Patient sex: F
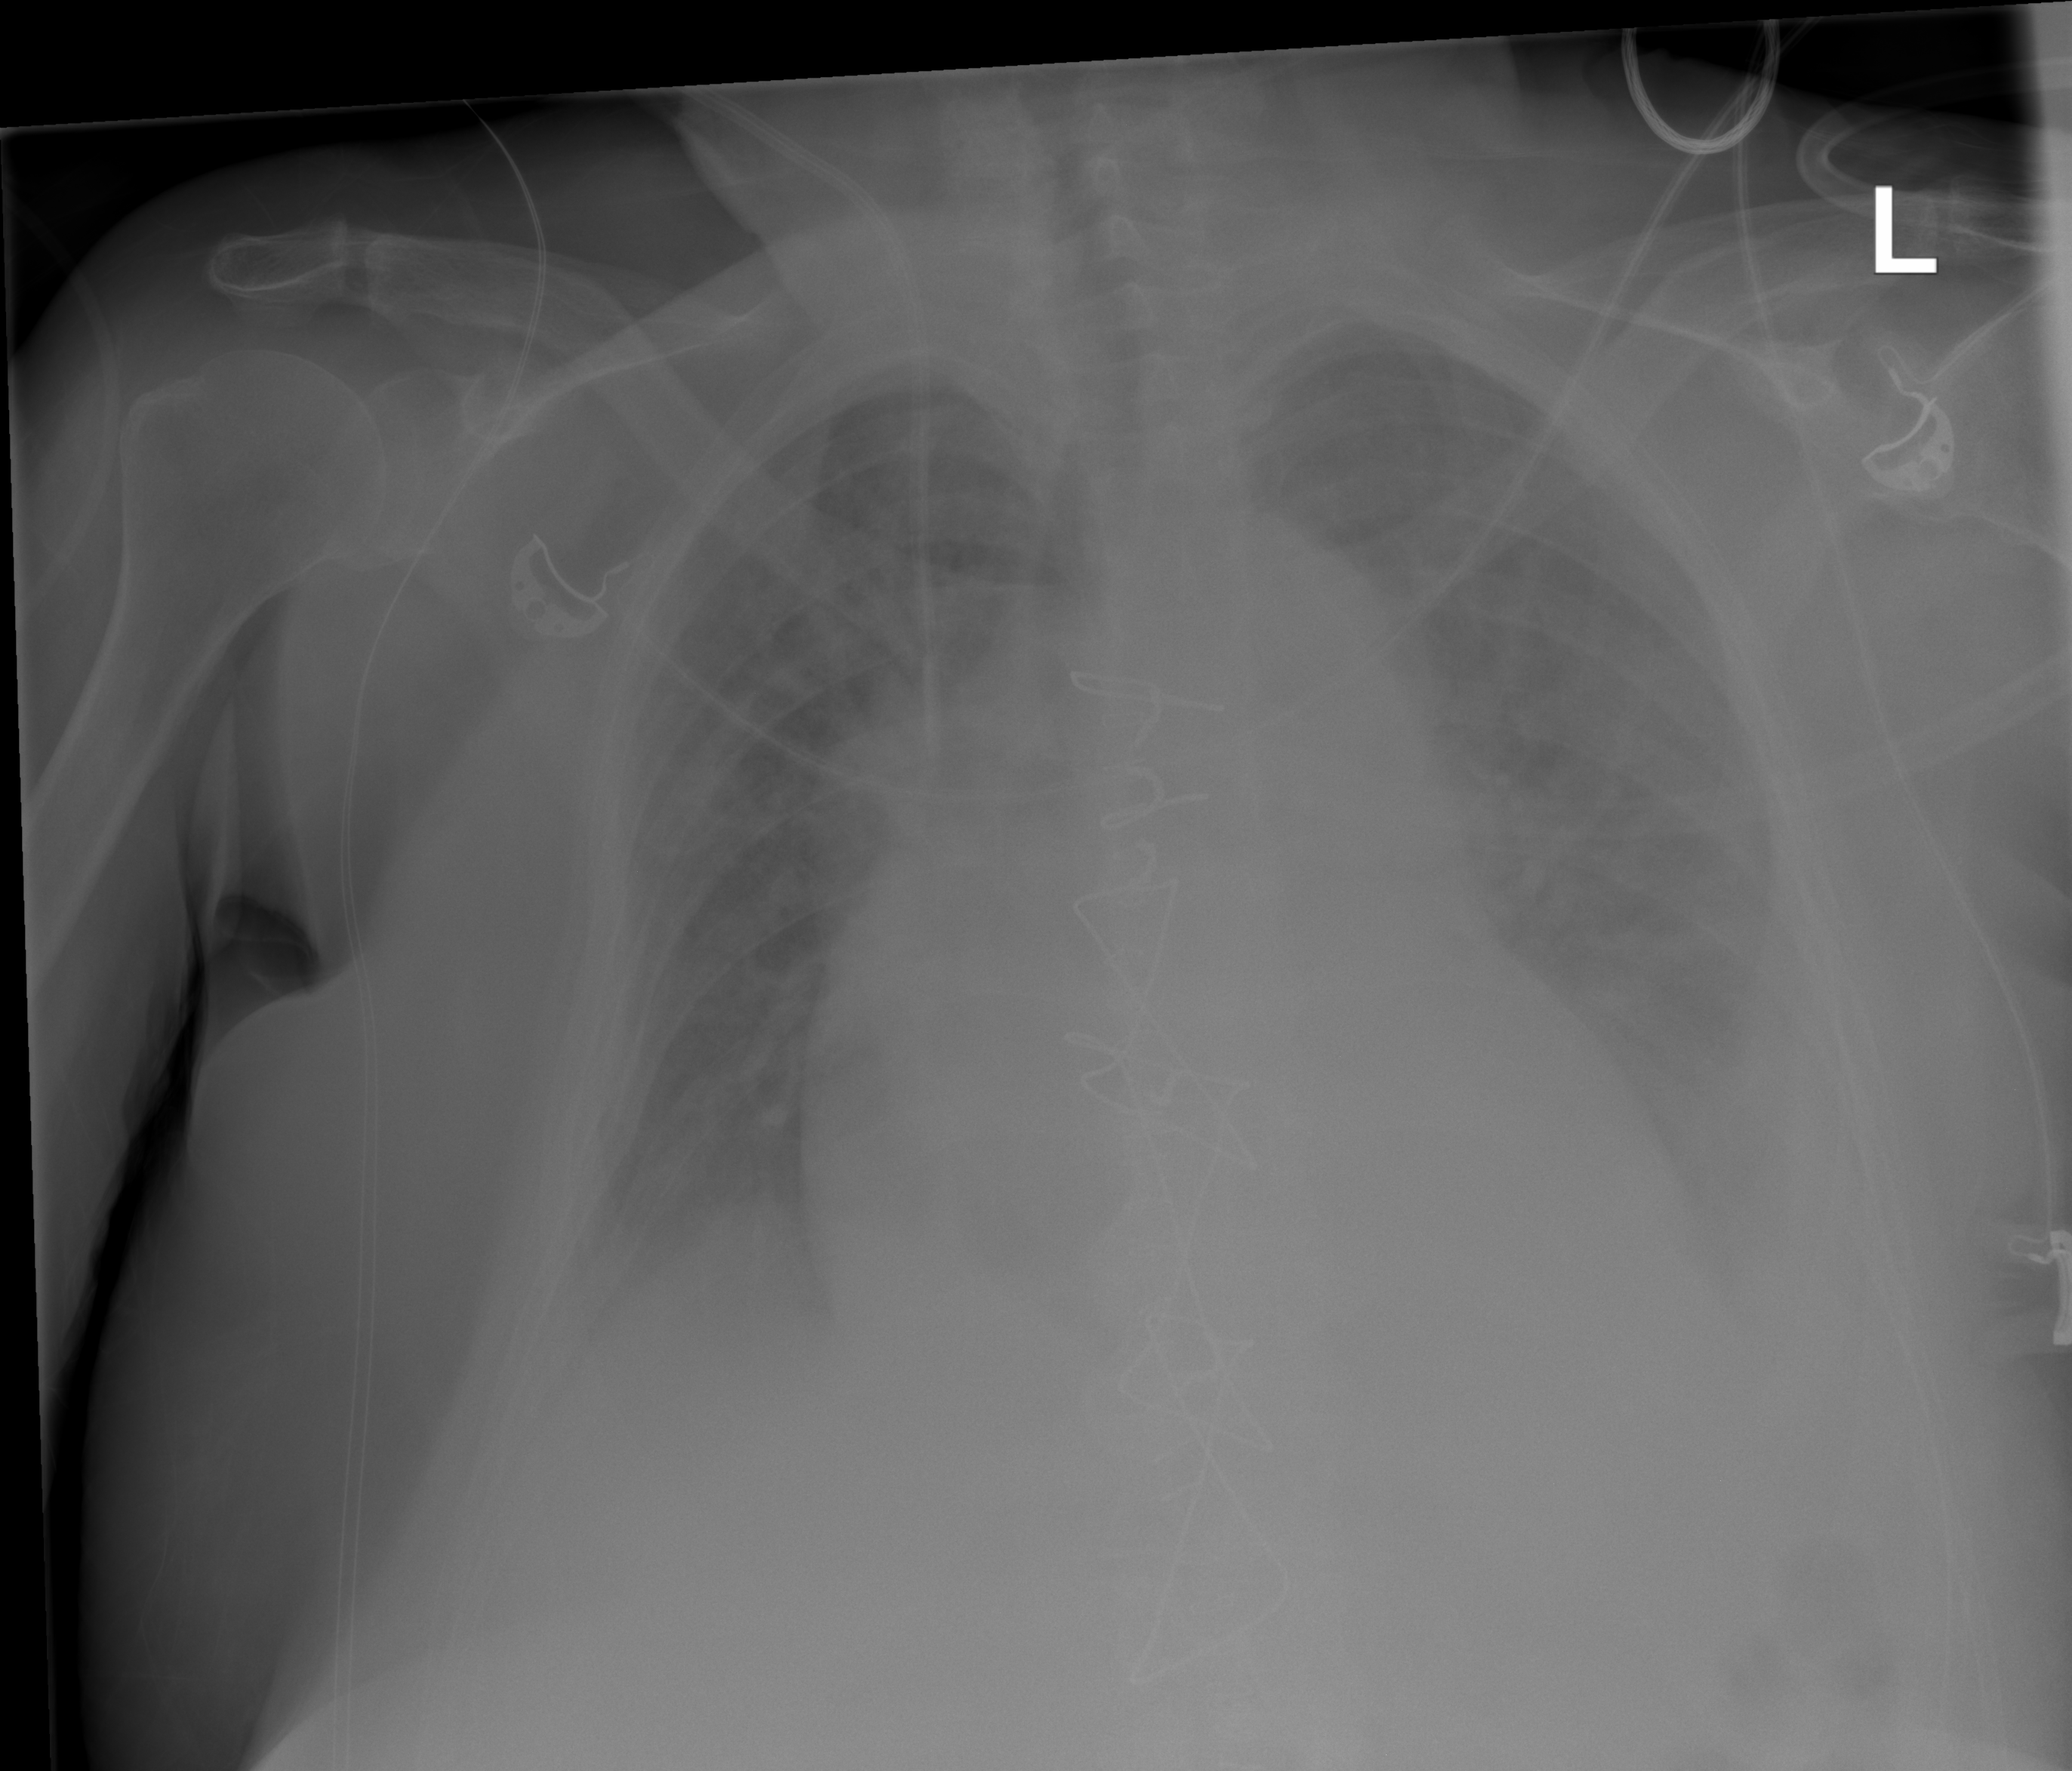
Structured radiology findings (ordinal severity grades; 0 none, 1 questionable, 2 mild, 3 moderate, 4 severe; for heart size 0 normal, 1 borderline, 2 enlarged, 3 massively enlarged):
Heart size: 2
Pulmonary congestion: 2
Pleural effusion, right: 1
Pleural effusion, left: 2
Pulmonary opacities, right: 0
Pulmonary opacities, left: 0
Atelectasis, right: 1
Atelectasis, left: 2